Interaction volume radius: 5 \u00c5
Interaction volume height: 45 \u00c5
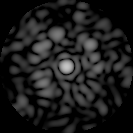
Disorder parameter: 0.8007